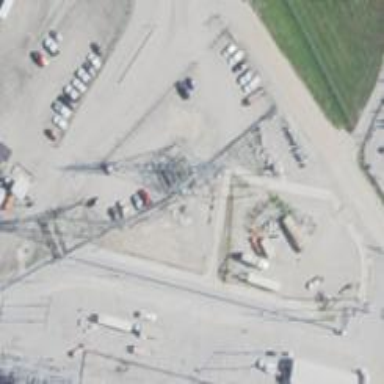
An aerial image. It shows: Lattice structure tower used for power transmission.